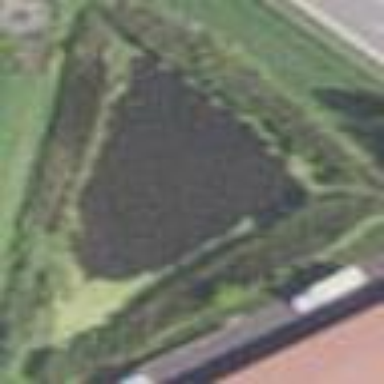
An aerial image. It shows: Stormwater pond surrounded by natural water.